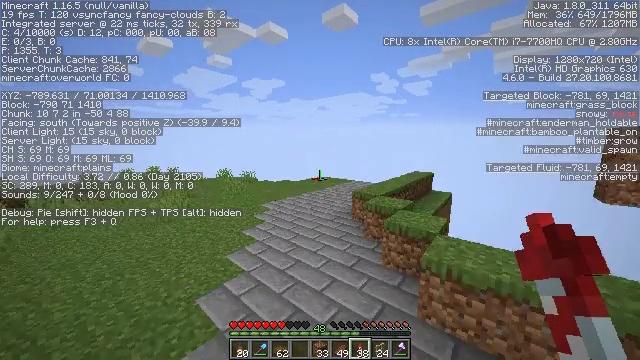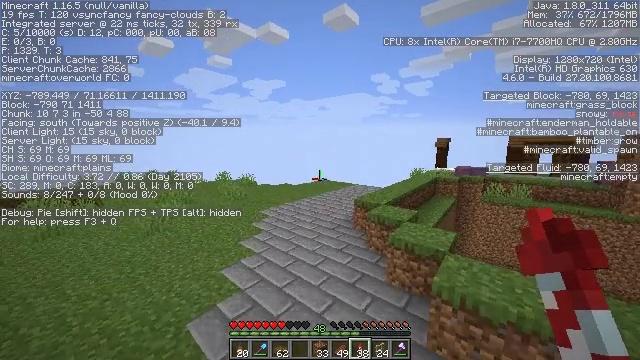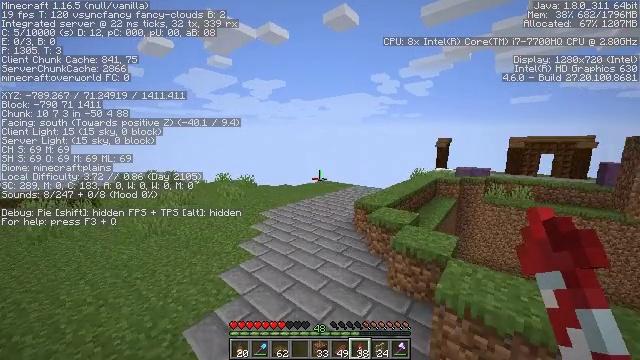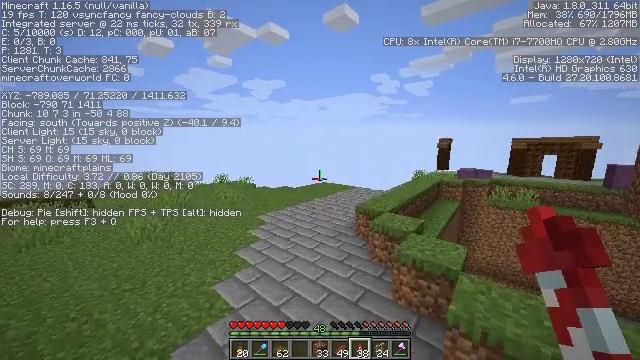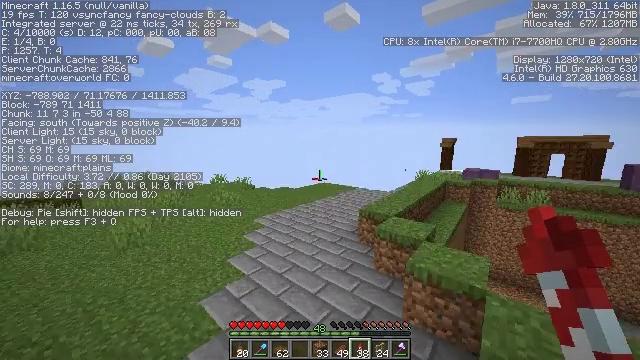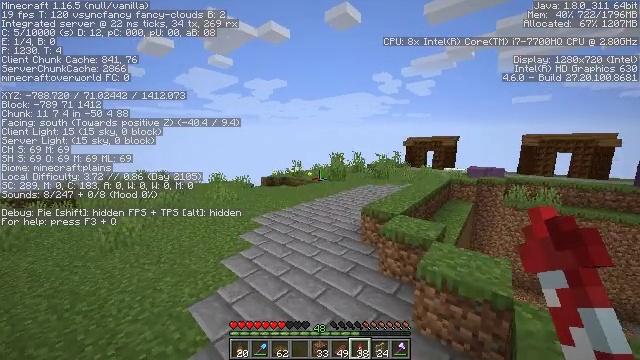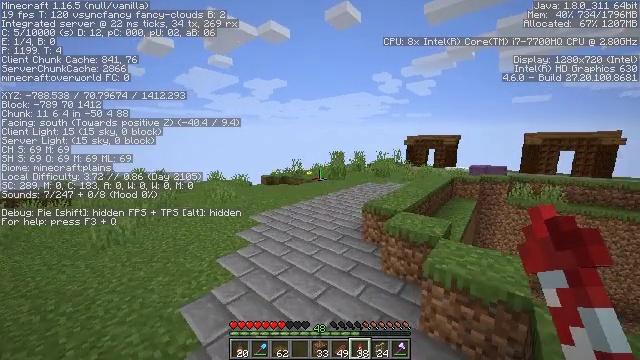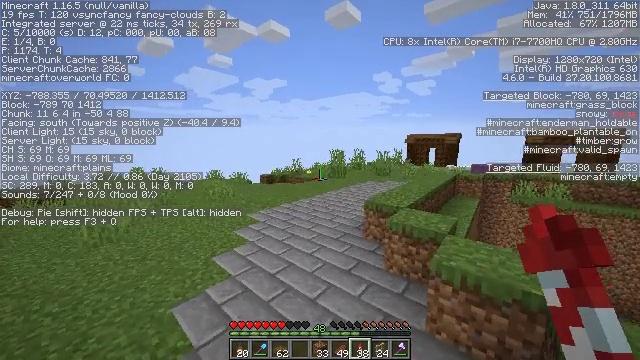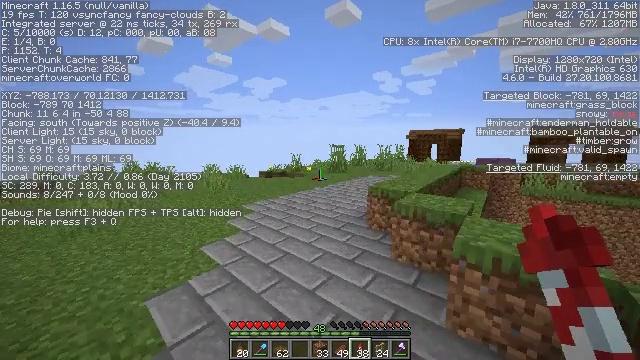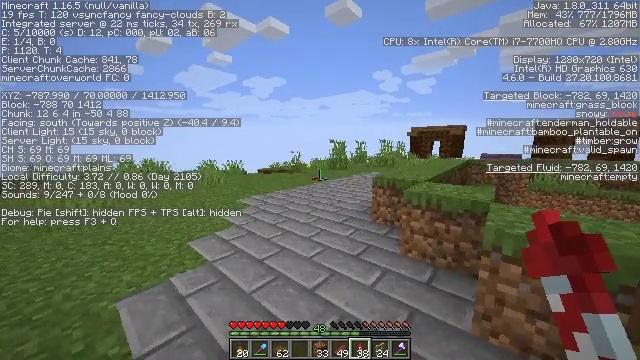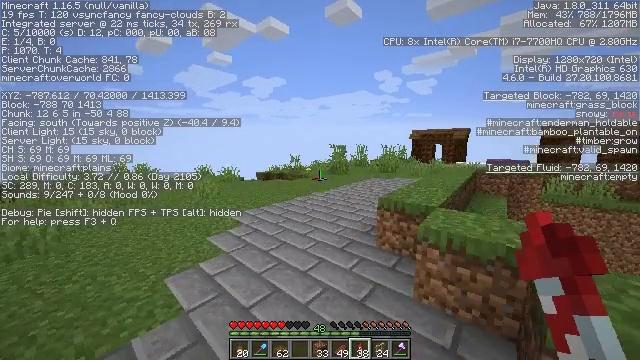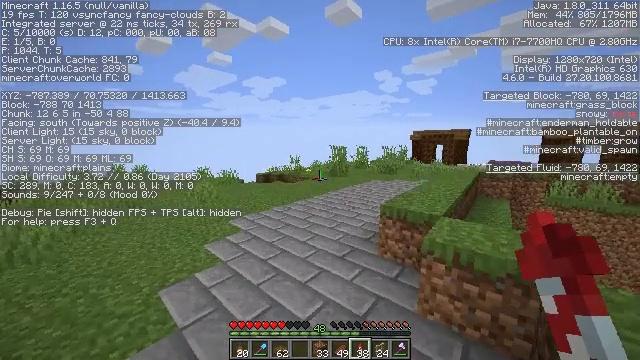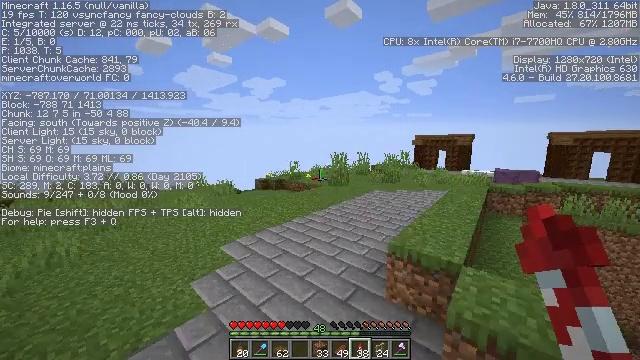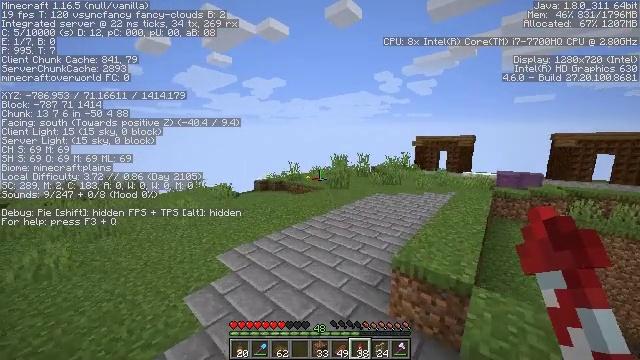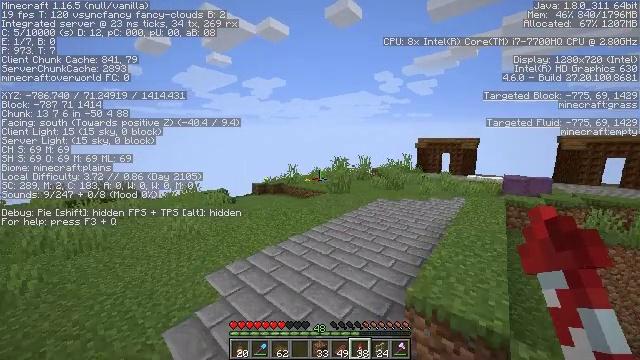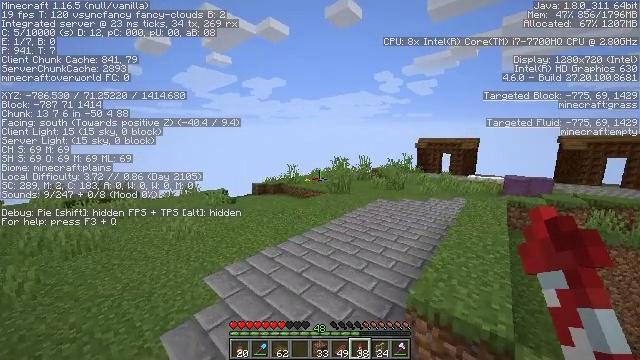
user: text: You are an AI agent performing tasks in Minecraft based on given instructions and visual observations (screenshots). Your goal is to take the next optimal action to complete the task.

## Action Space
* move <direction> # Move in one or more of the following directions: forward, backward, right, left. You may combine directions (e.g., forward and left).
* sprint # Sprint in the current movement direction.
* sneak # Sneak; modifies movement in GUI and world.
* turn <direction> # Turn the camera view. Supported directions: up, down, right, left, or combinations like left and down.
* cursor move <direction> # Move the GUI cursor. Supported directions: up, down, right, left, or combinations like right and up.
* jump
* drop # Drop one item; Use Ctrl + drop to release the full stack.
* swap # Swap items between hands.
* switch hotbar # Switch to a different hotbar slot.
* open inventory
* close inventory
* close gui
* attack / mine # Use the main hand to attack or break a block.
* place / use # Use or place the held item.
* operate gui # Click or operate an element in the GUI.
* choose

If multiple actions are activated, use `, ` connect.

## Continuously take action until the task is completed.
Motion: motion action
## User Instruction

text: Attack the spruce slab to remove it.
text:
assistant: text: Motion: move forward, jump
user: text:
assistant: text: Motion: move forward, jump
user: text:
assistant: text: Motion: move forward, jump
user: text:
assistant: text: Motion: move forward, jump
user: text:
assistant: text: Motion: move forward, jump
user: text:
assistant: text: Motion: move forward, jump
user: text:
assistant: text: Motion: move forward, jump
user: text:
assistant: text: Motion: move forward, jump
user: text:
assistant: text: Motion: move forward, jump
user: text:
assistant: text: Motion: move forward, jump
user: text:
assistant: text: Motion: move forward, jump
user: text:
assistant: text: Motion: move forward, jump
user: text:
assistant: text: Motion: move forward, jump
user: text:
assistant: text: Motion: move forward, jump
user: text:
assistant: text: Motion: move forward, jump
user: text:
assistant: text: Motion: move forward, jump
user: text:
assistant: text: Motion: move forward, jump
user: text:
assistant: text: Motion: move forward, jump
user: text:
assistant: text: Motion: move forward, turn right, jump
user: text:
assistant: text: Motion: move forward, turn right, jump
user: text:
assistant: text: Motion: move forward, turn right
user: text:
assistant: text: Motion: move forward, turn right
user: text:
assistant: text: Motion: move forward, turn right
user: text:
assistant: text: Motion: move forward, turn right
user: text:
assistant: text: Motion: move forward, turn right
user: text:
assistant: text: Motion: move forward, turn right
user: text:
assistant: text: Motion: move forward, turn right
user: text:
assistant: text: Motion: move forward, turn right
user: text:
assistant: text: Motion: move forward, turn right
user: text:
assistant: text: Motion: move forward, turn right